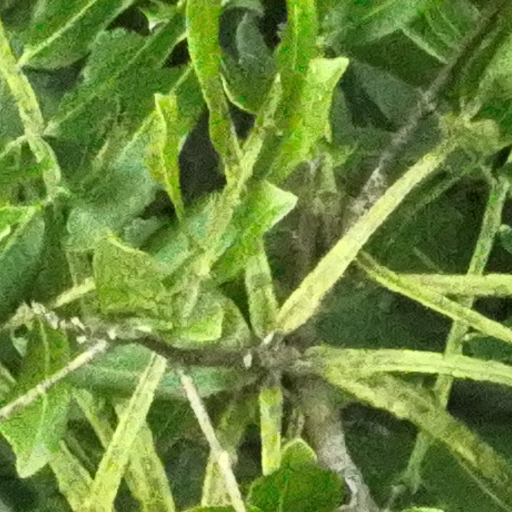
Species: Dipteryx oleifera
GBIF accepted scientific name: Dipteryx oleifera
Crown area (m\u00b2): 361.613